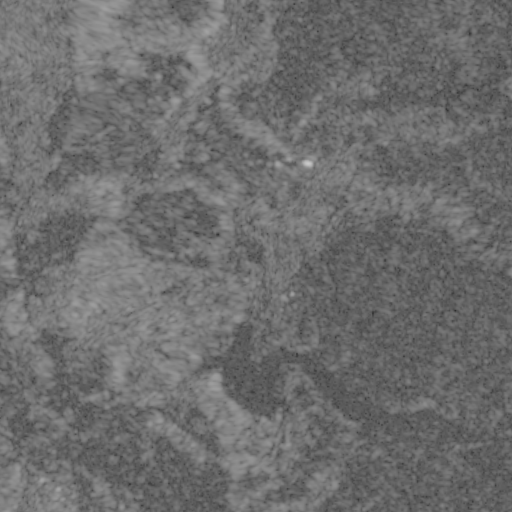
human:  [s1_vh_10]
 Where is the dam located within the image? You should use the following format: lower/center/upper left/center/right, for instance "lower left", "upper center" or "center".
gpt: The dam is located in the center of the image.
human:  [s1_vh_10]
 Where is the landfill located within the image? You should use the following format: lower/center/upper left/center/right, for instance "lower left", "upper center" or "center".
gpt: The landfill is located in the upper center of the image.
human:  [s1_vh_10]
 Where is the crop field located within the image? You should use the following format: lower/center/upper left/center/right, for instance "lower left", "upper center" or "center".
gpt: There is no crop field in the image.

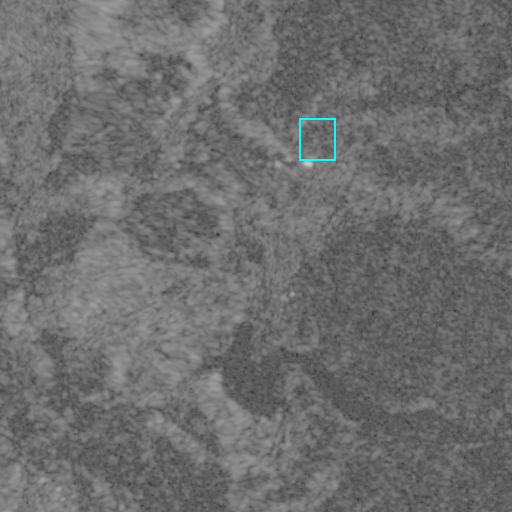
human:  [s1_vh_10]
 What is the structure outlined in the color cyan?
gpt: The structure outlined in cyan is a landfill.
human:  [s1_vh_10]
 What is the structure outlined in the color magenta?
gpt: There is no magenta outline.